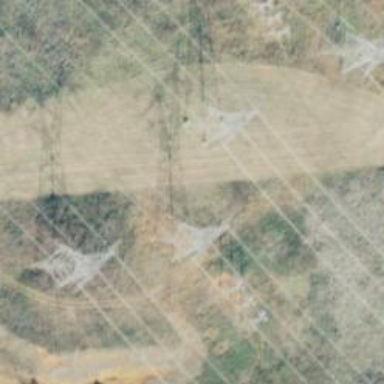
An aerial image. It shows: Lattice structure tower used for power distribution.